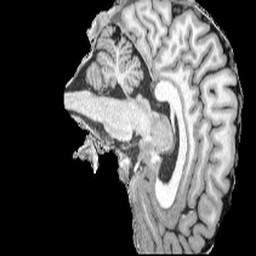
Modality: UNIT1
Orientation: sagittal